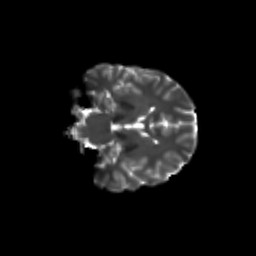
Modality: T2w
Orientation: coronal
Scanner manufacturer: siemens
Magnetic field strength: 3 T
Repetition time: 9.2 s
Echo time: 0.084 s